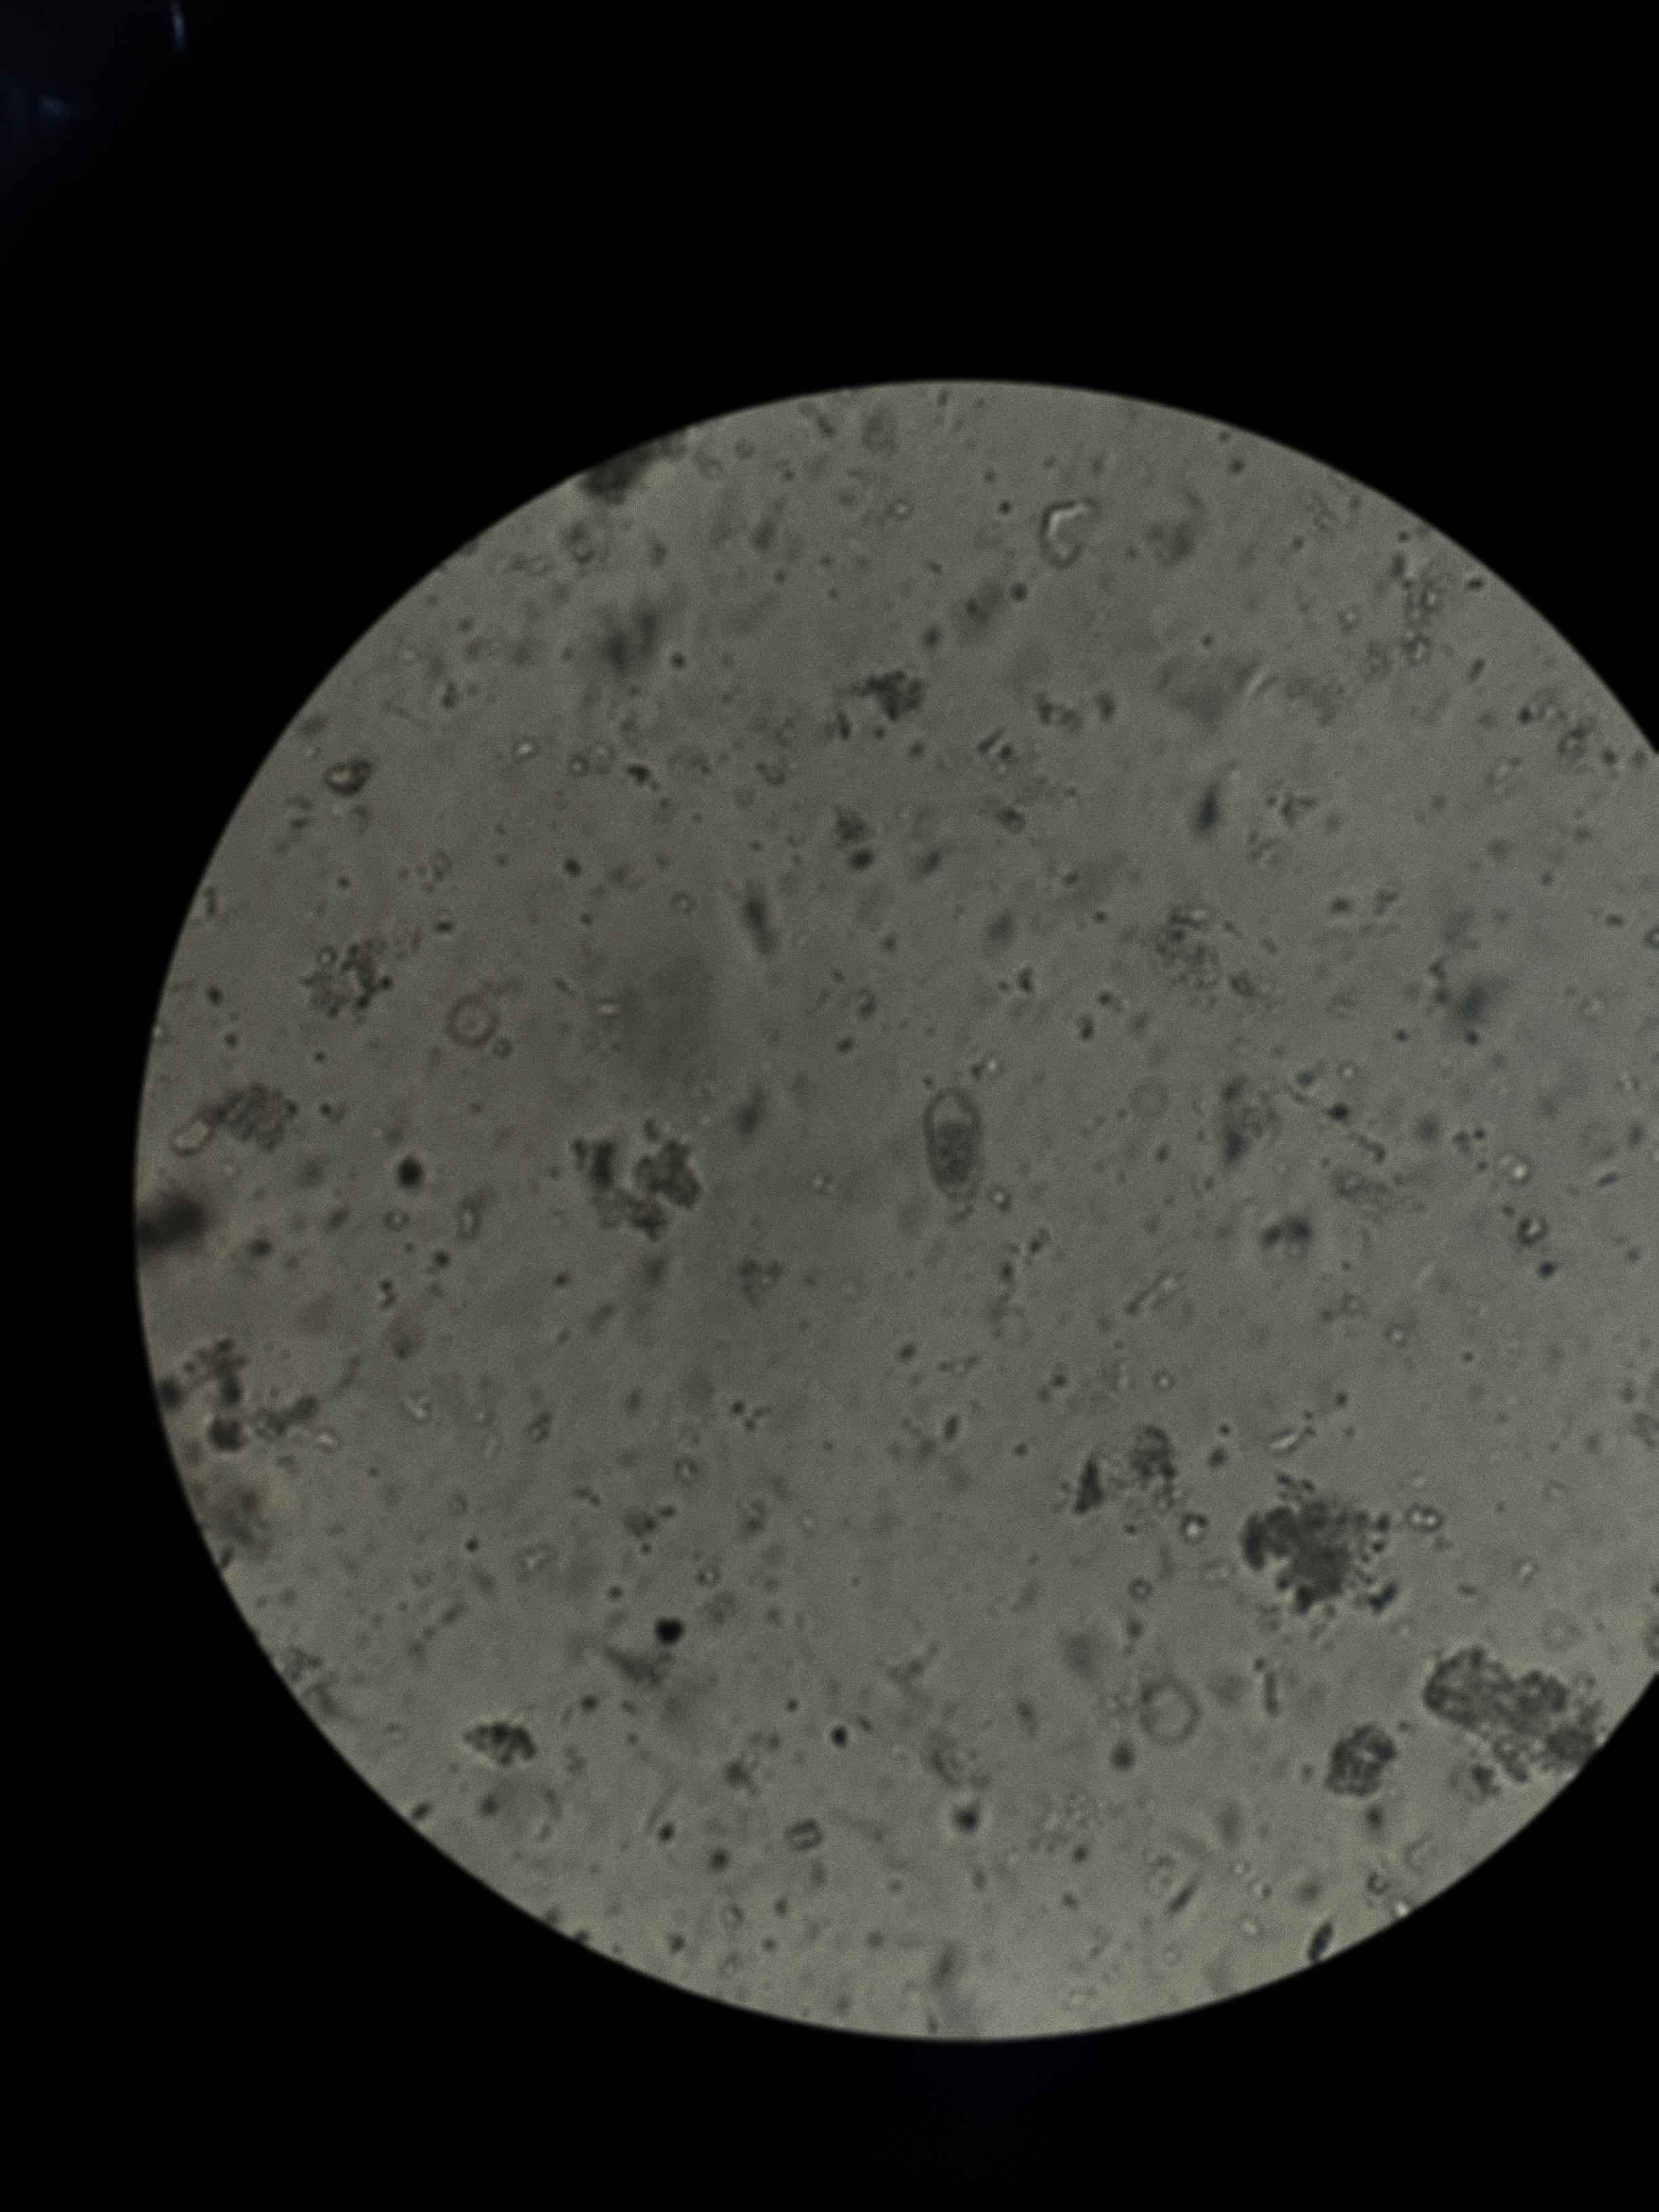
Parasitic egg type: Capillaria philippinensis